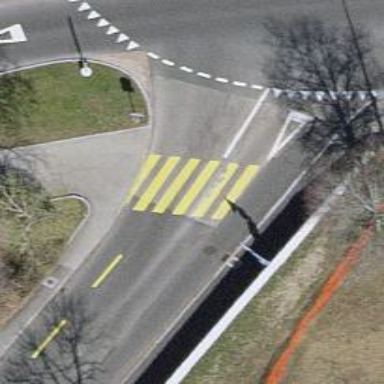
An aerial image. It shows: Footway crossing with zebra crossing and central island.